Field crop: maize
Growth stage: 2
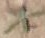
Species: atriplex